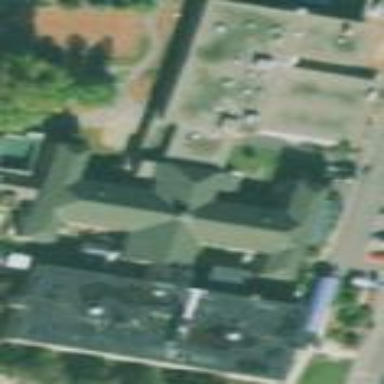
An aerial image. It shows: School building.